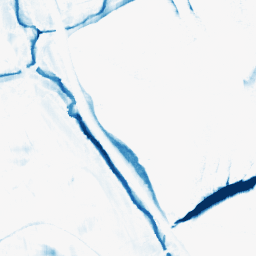
Category: morphological
Decomposition family: morphological_rect
Decomposition parameters: operation: closing
width: 10
height: 20
Upsampling method: quartic
Upsampling parameters: scale: 8
Upsampling scale: 8